Question: I'm trying to draw to the screen, but it's not working. I think I'm missing some connection. The biggest problem is I find a million and one iOS tutorials, but nothing for Mac OSX! Very frustrating. The screenshots show how I have my project set up...I'm using XCode 5.

I created a class called MyQuartzView which is a subclass of NSView. Here's the listing for what I have in MyQuartzView.m:
'''
#import "MyQuartzView.h"
@implementation MyQuartzView
- (id)initWithFrame:(NSRect)frame
{
self = [super initWithFrame:frame];
if (self) {
}
return self;
}
- (void)drawRect:(NSRect)dirtyRect
{
[super drawRect:dirtyRect];
// Drawing code here.
CGContextRef myContext = [[NSGraphicsContext currentContext] graphicsPort];
NSLog(@"%@", myContext);
CGContextSetRGBFillColor (myContext, 1, 0, 0, 1);
CGContextFillRect (myContext, CGRectMake (0, 0, 200, 100 ));
CGContextSetRGBFillColor (myContext, 0, 0, 1, .5);
CGContextFillRect (myContext, CGRectMake (0, 0, 100, 200));
}
@end
'''
I do not have any code in MyQuartzView.h.
I'm stuck...please help! Thanks in advance!
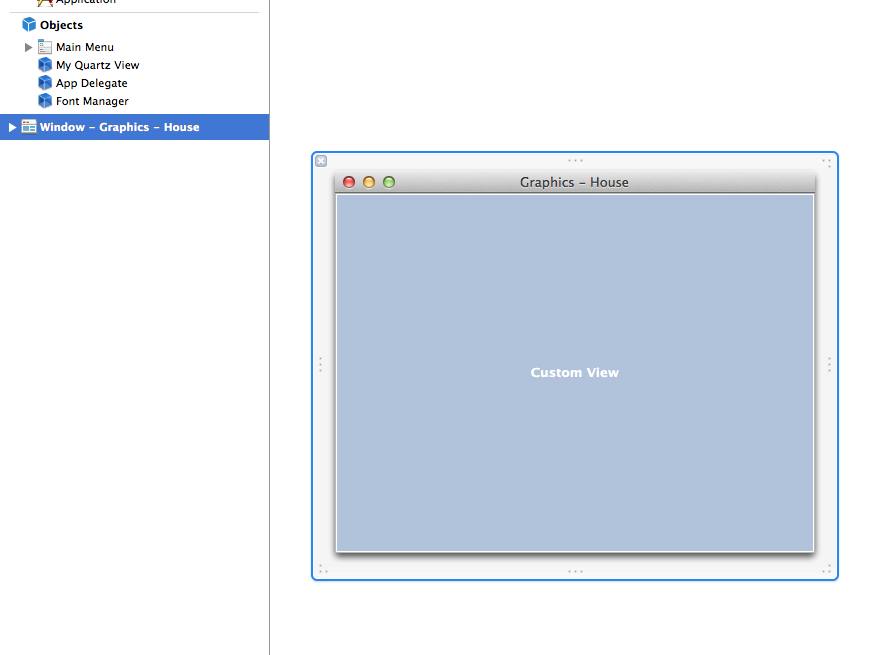
Answer: Nevermind, I figured it out. I just forgot to connect my custom view that I dragged onto my window to my MyQuartzView class via the "Identity Inspector" in the interface portion of Xcode.